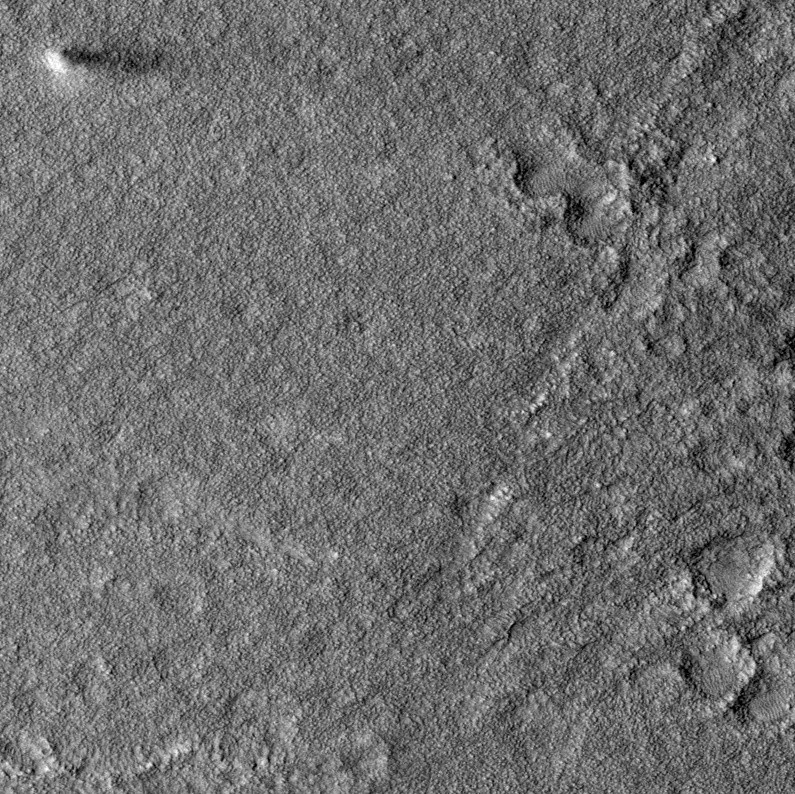
Label: dustdevil